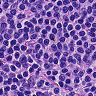
Metastatic tissue present: no